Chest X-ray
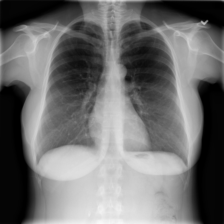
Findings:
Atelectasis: negative
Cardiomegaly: negative
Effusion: negative
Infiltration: negative
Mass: negative
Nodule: negative
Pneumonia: negative
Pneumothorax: negative
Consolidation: negative
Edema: negative
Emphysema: negative
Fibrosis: negative
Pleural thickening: negative
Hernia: negative